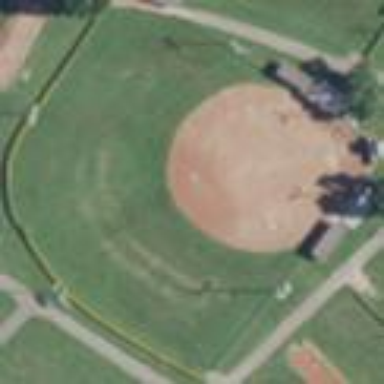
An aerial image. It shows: Baseball pitch for leisure and sports activities.